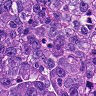
Metastatic tissue present: yes